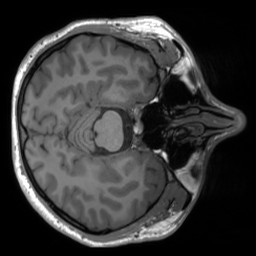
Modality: T1w
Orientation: axial
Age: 25
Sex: male
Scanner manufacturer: siemens
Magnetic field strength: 3 T
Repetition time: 1.8 s
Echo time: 0.00241 s